Field crop: maize
Growth stage: 2
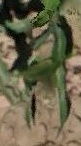
Species: maize